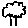
Label: tree